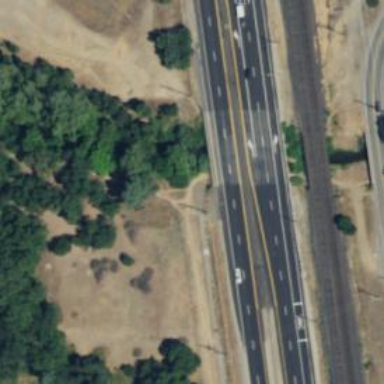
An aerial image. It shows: Primary highway bridge with asphalt surface. It is also classified as expressway.